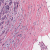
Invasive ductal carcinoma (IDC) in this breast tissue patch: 1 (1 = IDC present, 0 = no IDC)